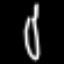
Label: fork